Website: bh-photo
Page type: customer-info-address
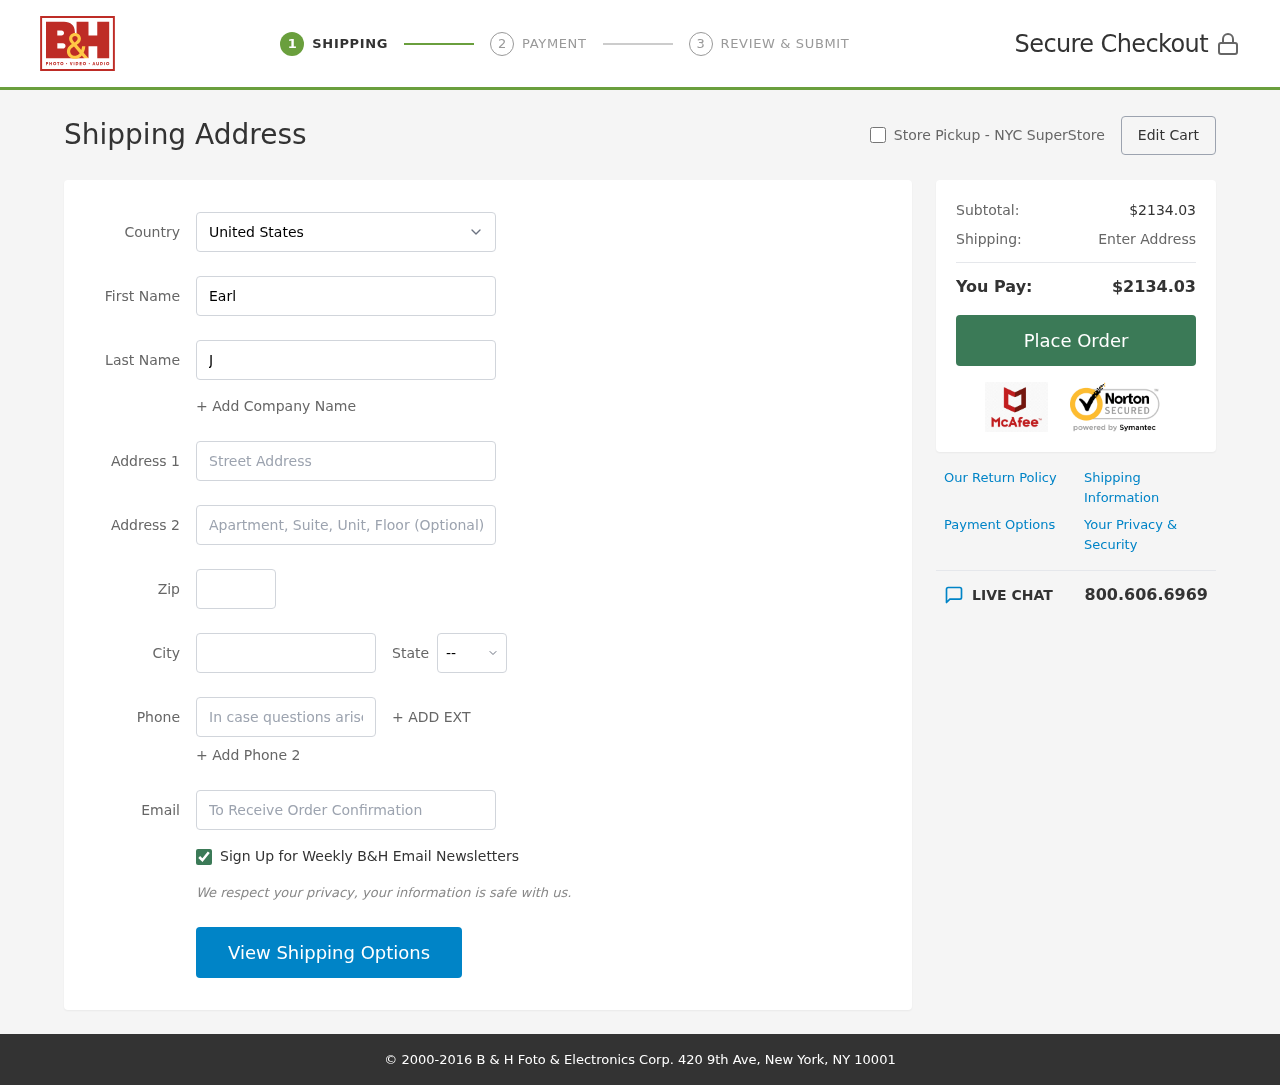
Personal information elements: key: PII_CITY
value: Lake Heather
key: PII_COUNTRY
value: United States
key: PII_EMAIL
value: earl.johnson@yahoo.com
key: PII_FIRSTNAME
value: Earl
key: PII_LASTNAME
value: Johnson
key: PII_PHONE
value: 4438482677
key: PII_POSTCODE
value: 71637
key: PII_STATE_ABBR
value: MA
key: PII_STREET
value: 97306 Tanya Motorway
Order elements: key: ORDER_SUBTOTAL
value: $2134.03
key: ORDER_TOTAL
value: $2134.03